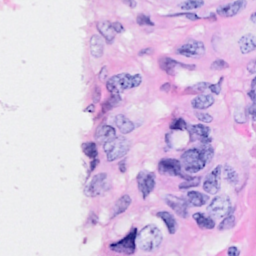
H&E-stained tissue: Breast